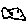
Label: fish